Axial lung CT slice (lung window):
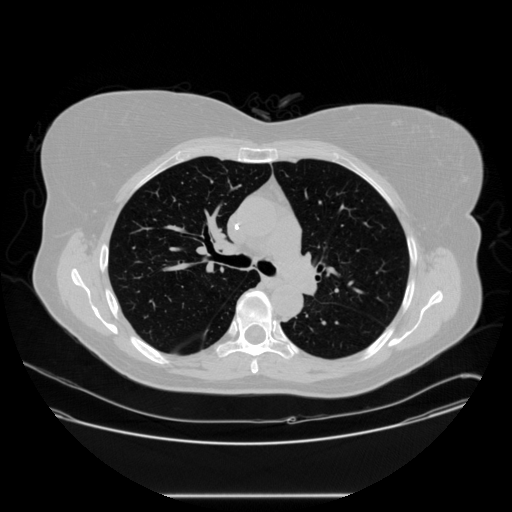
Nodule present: no